Question: I am building this Google Chrome extension that will override Chrome Browser homepage with custom google search engine.
This custom google search engine suppose to returns the result from the query that the user entered. To test this, i first build the html version of this custom search engine first and it works well. Below is the screenshot :

But when i tried to make it as the chrome extension, it fails with no search results being returned.
'''
<HTML>
<HEAD>
<script type="text/javascript" src="jquery-1.9.1.js"></script>
<script type="text/javascript" src="http://www.google.com/jsapi"></script>
<script src="search.js" type="text/javascript"></script>
<TITLE>Search or Share</TITLE>
<link rel="stylesheet" type="text/css" href="main.css" />
</HEAD>
<BODY>
<center>
<div id="page-wrap">
<div style="height:30px"></div>
<center>
<div id="logo"><img src="logo.png" /></div>
<input type="text" title="Real Time Search" id="searchbox" name="searchbox"/>
</center>
<br/><br/>
<div id="search-content">
<div class="content" style="width:600px; display:inline">
<div class="header">Web</div>
<div class="data" id="web-content"></div>
</div>
</div>
</div>
</center>
<div id="footer">
Copyright &copy; 2013
</div>
</BODY>
<SCRIPT src="main.js"></SCRIPT>
</HTML>
'''
'''
{
"name": "Search or Share",
"version": "0.2",
"incognito": "split",
"background": {
"scripts": ["jquery-1.9.1.js","search.js","main.js"]
},
"permissions": [
"http://www.google.com/*"
],
"chrome_url_overrides": {
"newtab": "main.html"
},
"manifest_version": 2
}
'''
:
'''
google.load('search','1');
'''
'''
// Define variables
var webSearch;
var lastSearch = 0;
//Init function
$(function () {
webSearch = new google.search.WebSearch();
webSearch.setSearchCompleteCallback(this, webSearchComplete, [webSearch, lastSearch]);
$('#searchbox').focus();
});
// Begin search on keyup (realtime)
$('#searchbox').keyup(function () {
var query = $(this).val();
search(query);
});
// Search for the query
function search(query) {
if (query.length > 0) {
$("#search-content").show();
} else {
$("#search-content").hide();
}
webSearch.execute(query);
}
function webSearchComplete(searcher, searchNum) {
var contentDiv = document.getElementById('web-content');
contentDiv.innerHTML = '';
var results = searcher.results;
var newResultsDiv = document.createElement('div');
newResultsDiv.id = 'web-content';
for (var i = 0; i < results.length; i++) {
var result = results[i];
var resultHTML = '<div style="height:70px; margin-top:5px;">';
resultHTML += '<a href="' + result.unescapedUrl + '" target="_blank"><b>' + result.titleNoFormatting + '</b></a><br/>' + result.content + '<div/>';
newResultsDiv.innerHTML += resultHTML;
}
contentDiv.appendChild(newResultsDiv);
}
'''
*i have made the jsapi.js script too, but it is too long so i dont post it here.
Why is this happening? is it because chrome wont allow any interaction with the outside server on its homepage or what? Thanks!
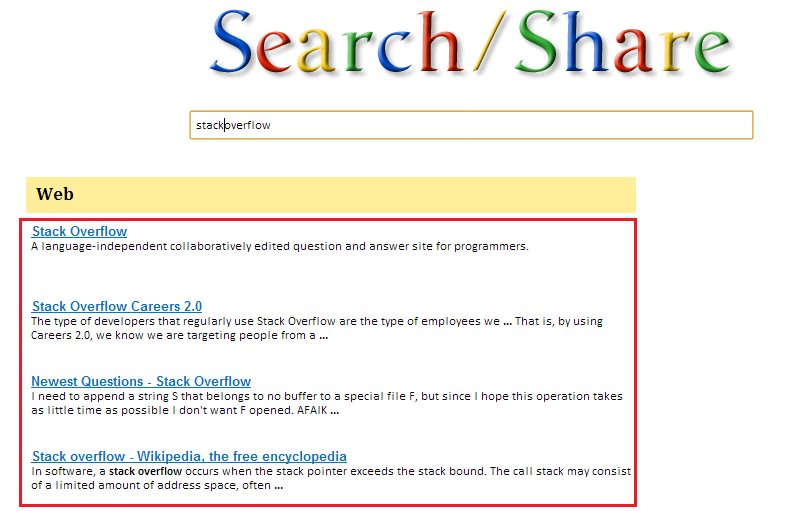
Answer: Thanks to @Rob W, now my problem is solved. It seems I need to do two things to get this thing working correctly.
First, I need to link the jsapi with the https protocol.
'''
<script type="text/javascript" src="https://www.google.com/jsapi"></script>
'''
Then, I need to edit the manifest.json file to give permission to any search link from google.com with the https protocol, and specify content_security_policy.
'''
"permissions": [ "https://*.google.com/*"],
"content_security_policy": "script-src 'self' https://www.google.com; object-src 'self'",
'''